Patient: sex F, age 36
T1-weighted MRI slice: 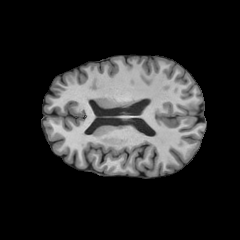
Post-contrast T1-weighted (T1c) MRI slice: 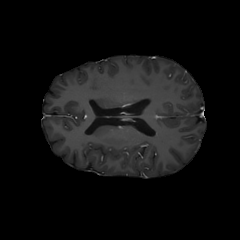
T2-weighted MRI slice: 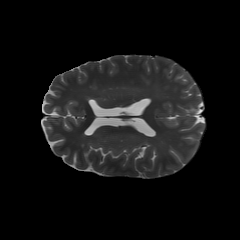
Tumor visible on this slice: no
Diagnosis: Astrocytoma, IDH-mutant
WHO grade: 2